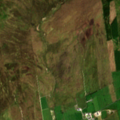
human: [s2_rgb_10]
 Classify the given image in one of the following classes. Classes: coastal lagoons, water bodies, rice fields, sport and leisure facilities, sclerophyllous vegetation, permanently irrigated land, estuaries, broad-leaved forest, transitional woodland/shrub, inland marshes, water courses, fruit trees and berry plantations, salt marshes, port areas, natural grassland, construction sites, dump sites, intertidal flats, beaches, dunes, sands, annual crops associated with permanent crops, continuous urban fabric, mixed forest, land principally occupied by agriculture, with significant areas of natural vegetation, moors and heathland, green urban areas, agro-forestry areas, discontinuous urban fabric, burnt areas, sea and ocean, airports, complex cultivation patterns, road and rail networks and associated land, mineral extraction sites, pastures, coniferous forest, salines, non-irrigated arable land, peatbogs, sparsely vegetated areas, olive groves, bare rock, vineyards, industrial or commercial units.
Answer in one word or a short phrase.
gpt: pastures, moors and heathland